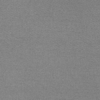
Label: dusty